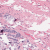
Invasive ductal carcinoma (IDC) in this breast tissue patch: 1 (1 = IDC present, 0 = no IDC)